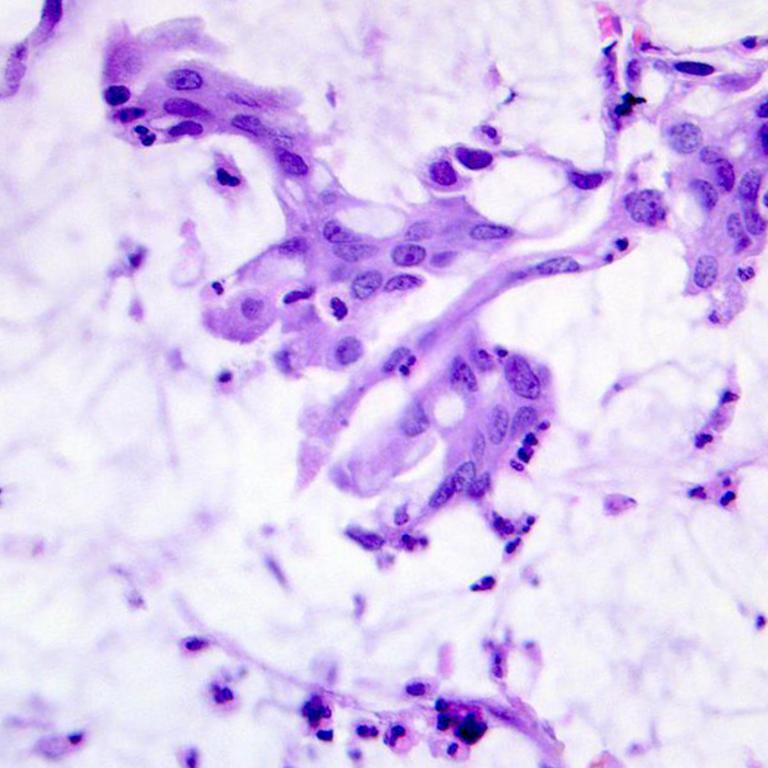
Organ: colon
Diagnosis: adenocarcinomas